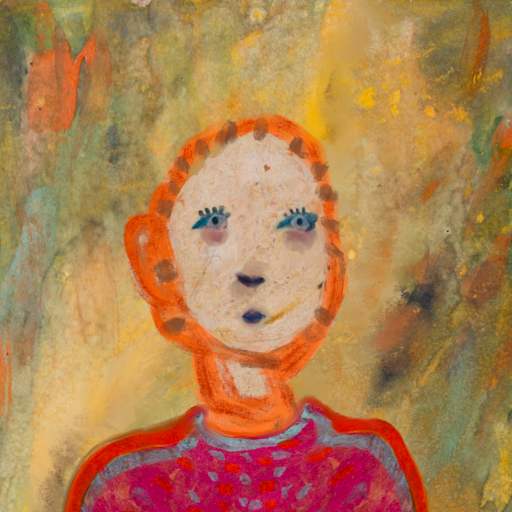
Background: Comrade, Head And Neck Front: Rupkatha, Face Front: Hill_Girl, Bust: Sisters, Hair Front: Blank, Head Accessory: Blank, Second Necklace: Blank, Necklace: Blank, Baby: Blank